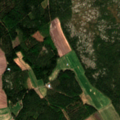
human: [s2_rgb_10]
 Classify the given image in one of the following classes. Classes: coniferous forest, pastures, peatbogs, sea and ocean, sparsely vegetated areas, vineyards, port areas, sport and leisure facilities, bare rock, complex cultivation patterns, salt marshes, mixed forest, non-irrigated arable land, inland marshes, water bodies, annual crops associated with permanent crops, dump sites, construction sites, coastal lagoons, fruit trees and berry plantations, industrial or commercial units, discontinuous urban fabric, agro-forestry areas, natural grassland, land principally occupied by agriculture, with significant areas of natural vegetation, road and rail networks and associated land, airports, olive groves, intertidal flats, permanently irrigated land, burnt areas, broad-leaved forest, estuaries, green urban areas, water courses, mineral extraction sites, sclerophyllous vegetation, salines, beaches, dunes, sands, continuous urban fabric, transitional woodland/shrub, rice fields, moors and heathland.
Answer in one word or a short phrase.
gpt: non-irrigated arable land, land principally occupied by agriculture, with significant areas of natural vegetation, coniferous forest, mixed forest, transitional woodland/shrub